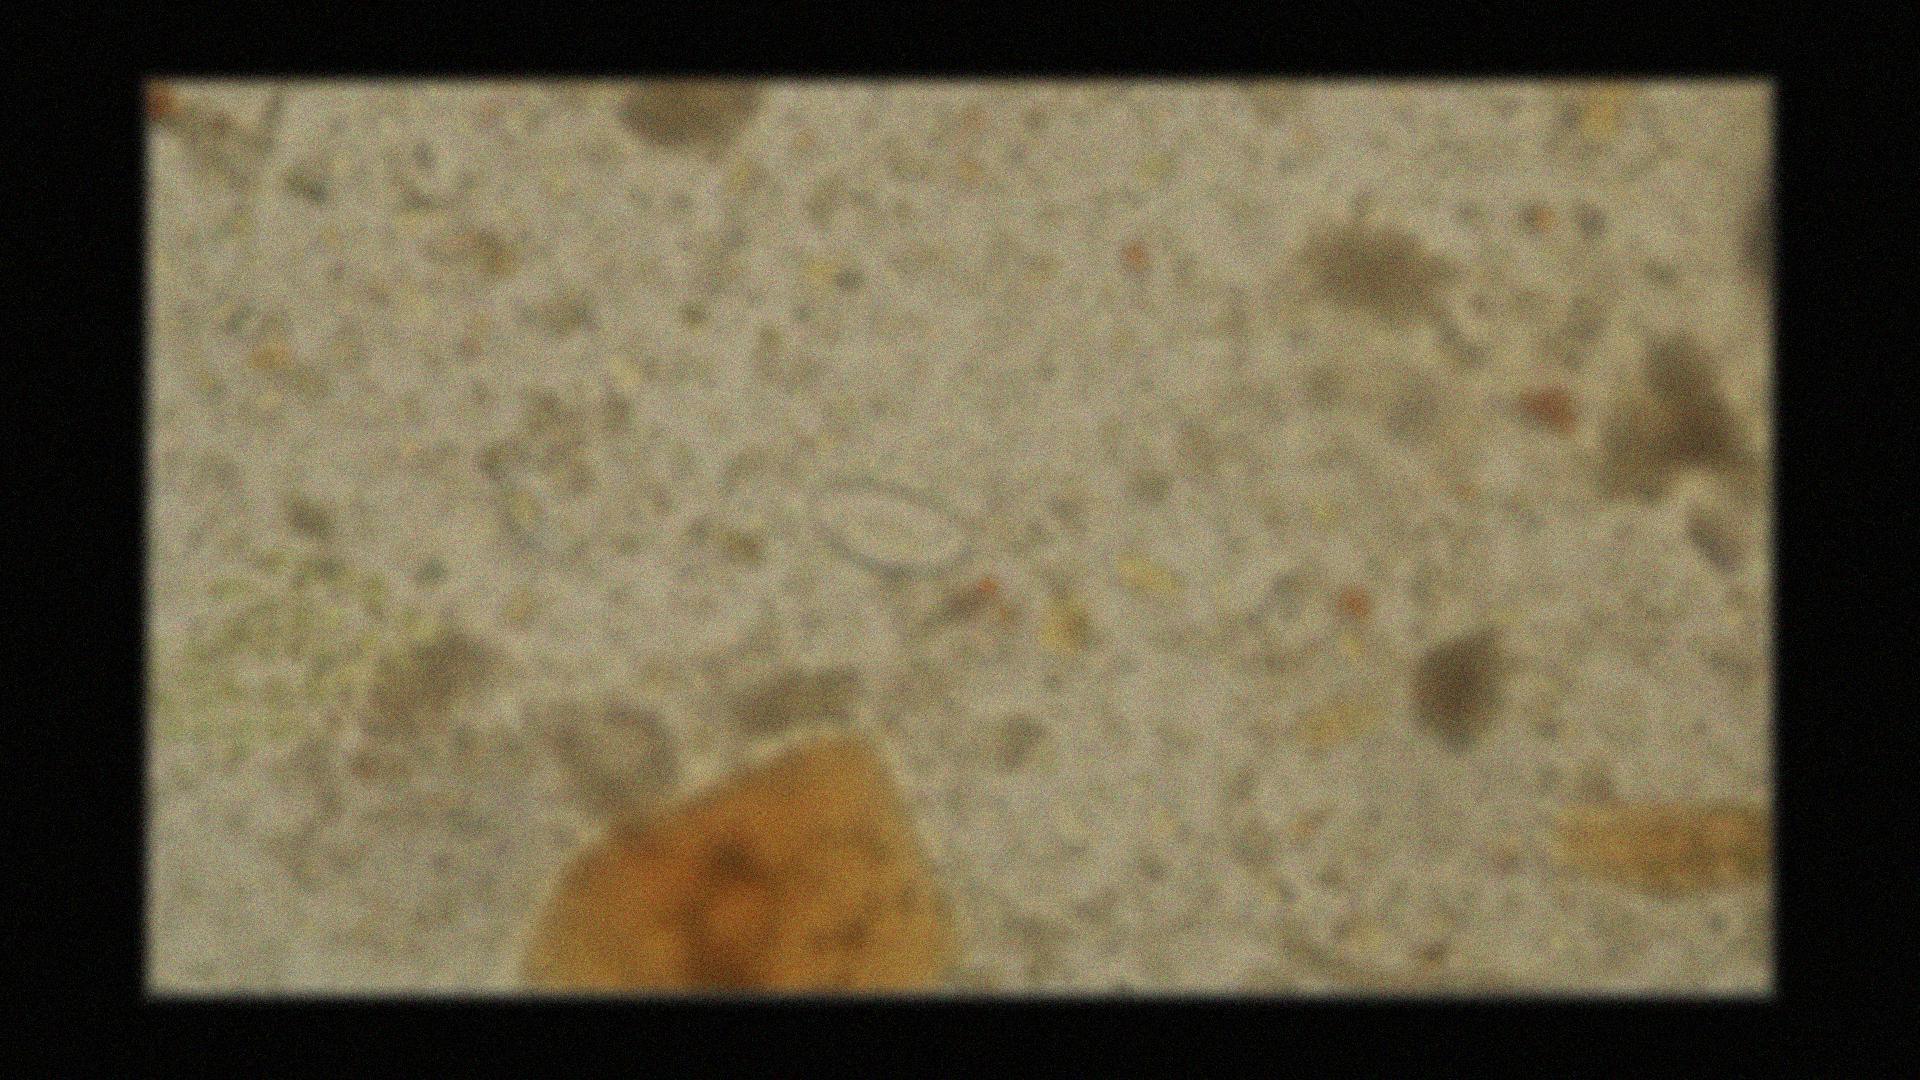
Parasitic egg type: Enterobius vermicularis